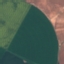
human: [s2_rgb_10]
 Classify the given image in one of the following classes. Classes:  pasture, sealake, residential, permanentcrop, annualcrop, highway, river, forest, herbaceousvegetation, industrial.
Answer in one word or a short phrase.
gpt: AnnualCrop